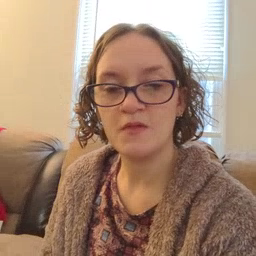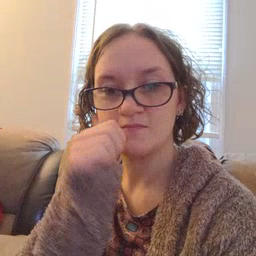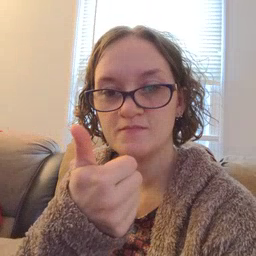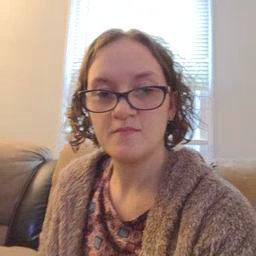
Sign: tomorrow